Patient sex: F
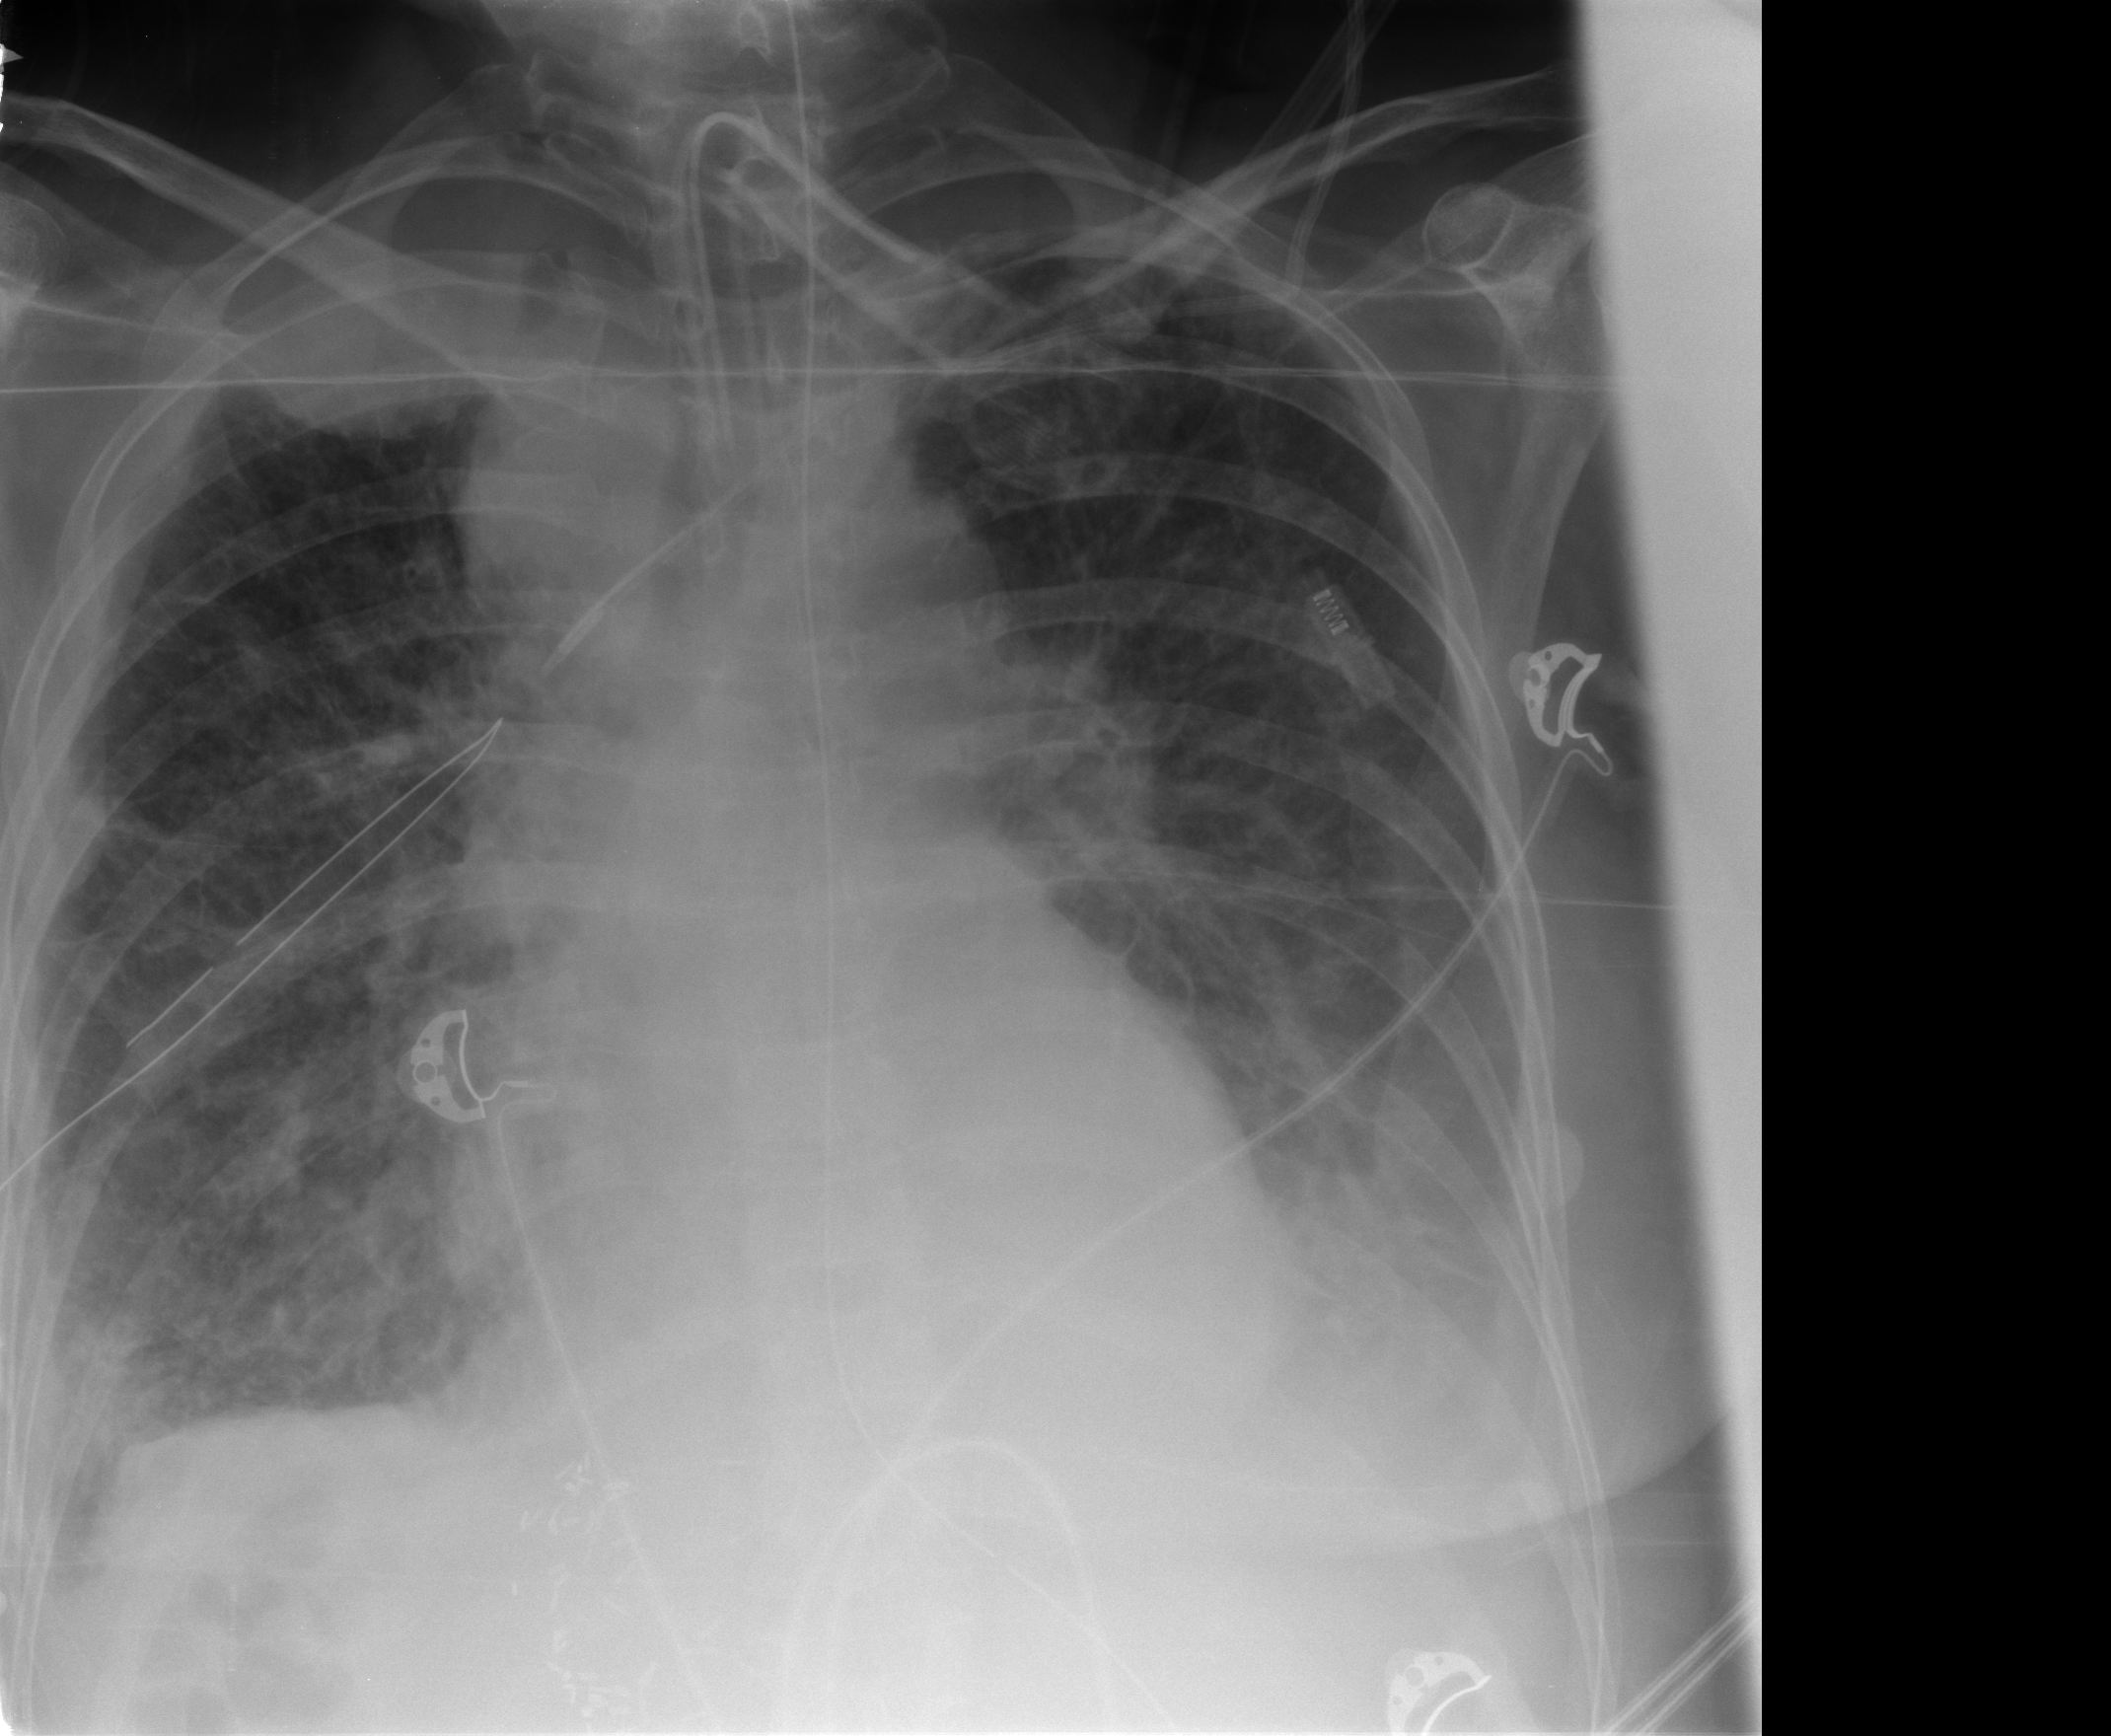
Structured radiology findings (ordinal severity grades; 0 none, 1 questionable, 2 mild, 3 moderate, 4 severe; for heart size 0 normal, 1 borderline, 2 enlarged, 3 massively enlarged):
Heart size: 0
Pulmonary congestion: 3
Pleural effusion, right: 2
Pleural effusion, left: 3
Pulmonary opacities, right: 2
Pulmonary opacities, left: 2
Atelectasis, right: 2
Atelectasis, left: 3